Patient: sex M, age 28
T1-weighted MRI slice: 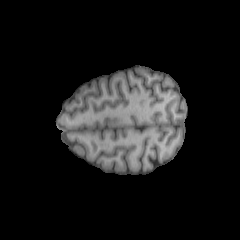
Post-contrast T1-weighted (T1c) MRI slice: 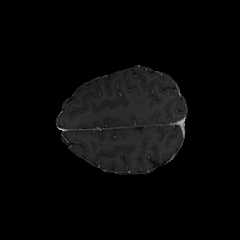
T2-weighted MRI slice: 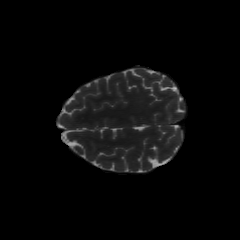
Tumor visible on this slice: no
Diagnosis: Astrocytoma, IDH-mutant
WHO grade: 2